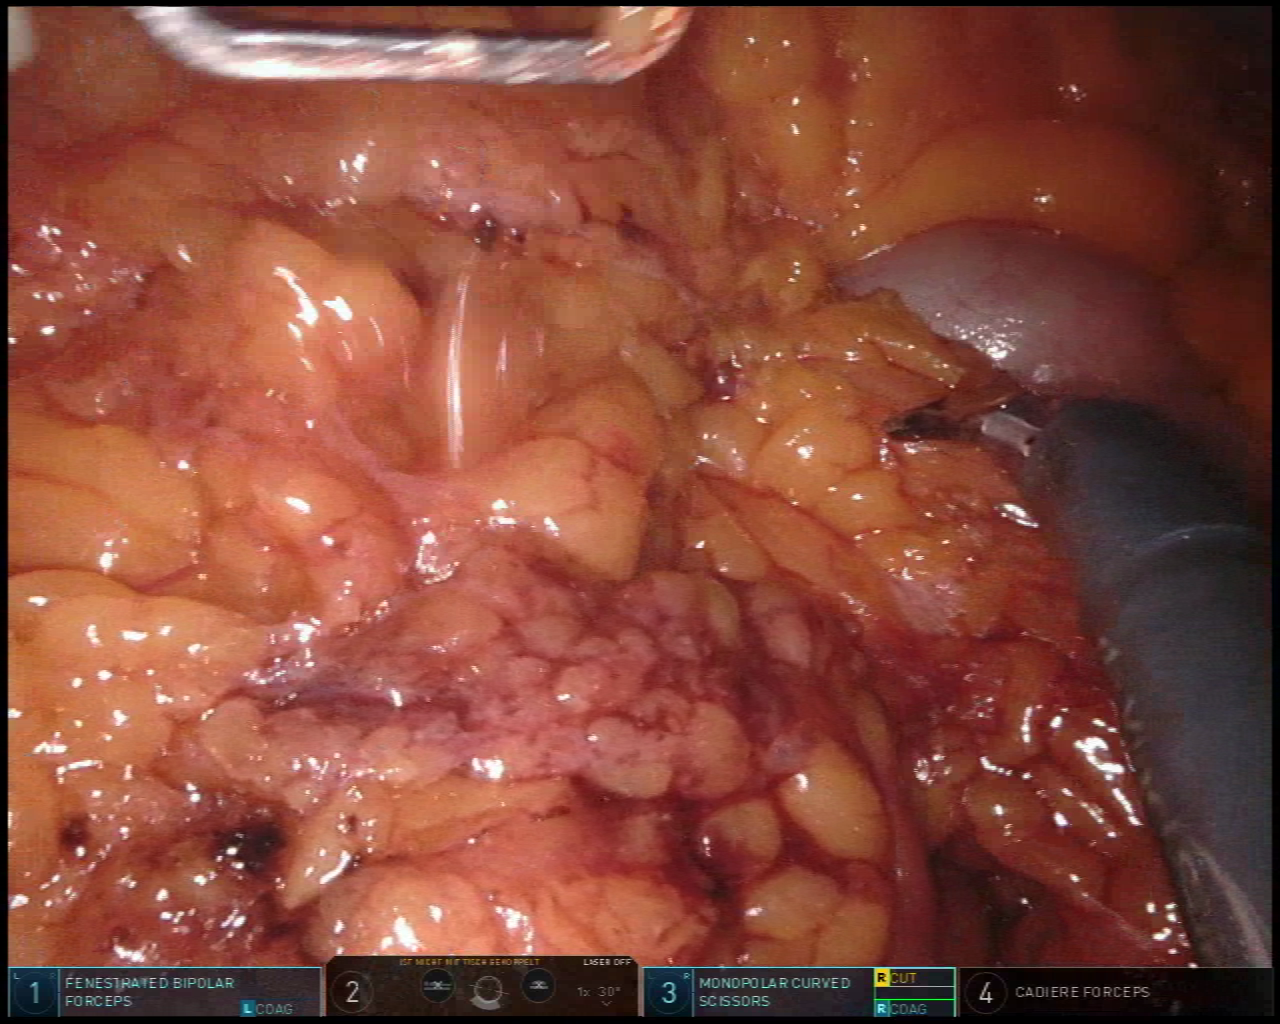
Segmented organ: colon
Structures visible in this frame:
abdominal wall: no
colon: yes
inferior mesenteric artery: no
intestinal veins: no
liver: no
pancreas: no
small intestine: no
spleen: no
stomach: no
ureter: no
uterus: no
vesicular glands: no